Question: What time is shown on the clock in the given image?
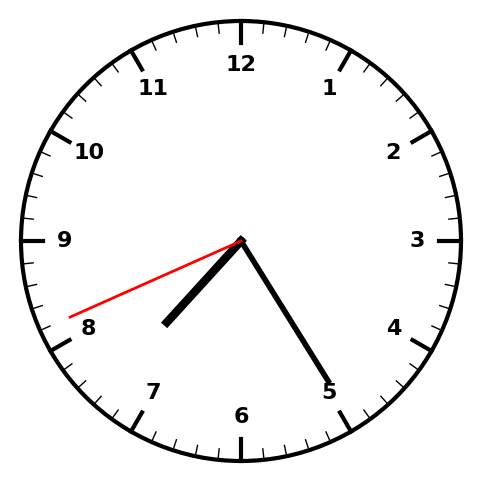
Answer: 07:24:41